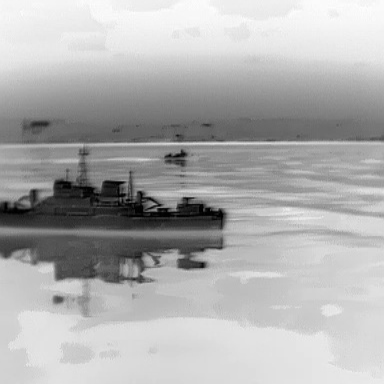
There are two warships in the infrared image.